Question: -

- In the description I translated the code to better understand the question- How can I convert an Array in a IBindingList? Because is imposible sort my DataGridView
Code:
'''
public class ProductDALC
{
public List<Product> ListProducts() //Product is the table name of my Database named DotNetStore
{
DotNetDataContext DataModel = new DotNetDataContext();
var query = from objProduct in DataModel.Product.AsEnumerable()
select new Product { idProduct = objProducto.CodProduct, Name = objProduct.Name };
return query.ToList();
}
public Array ArrayProducts()
{
DotNetDataContext DataModel = new DotNetDataContext();
var query = from objProduct in DataModel.Product.AsEnumerable()
select new
{
idProduct = ("0000" + Convert.ToString(objProduct.idProduct)).Substring(("0000" + Convert.ToString(objProduct.idProduct)).Length - 4, 4),
Nombre = objProduct.Name,
Cantidad = objProduct.Quantity
};
return query.ToArray();
}
}
'''
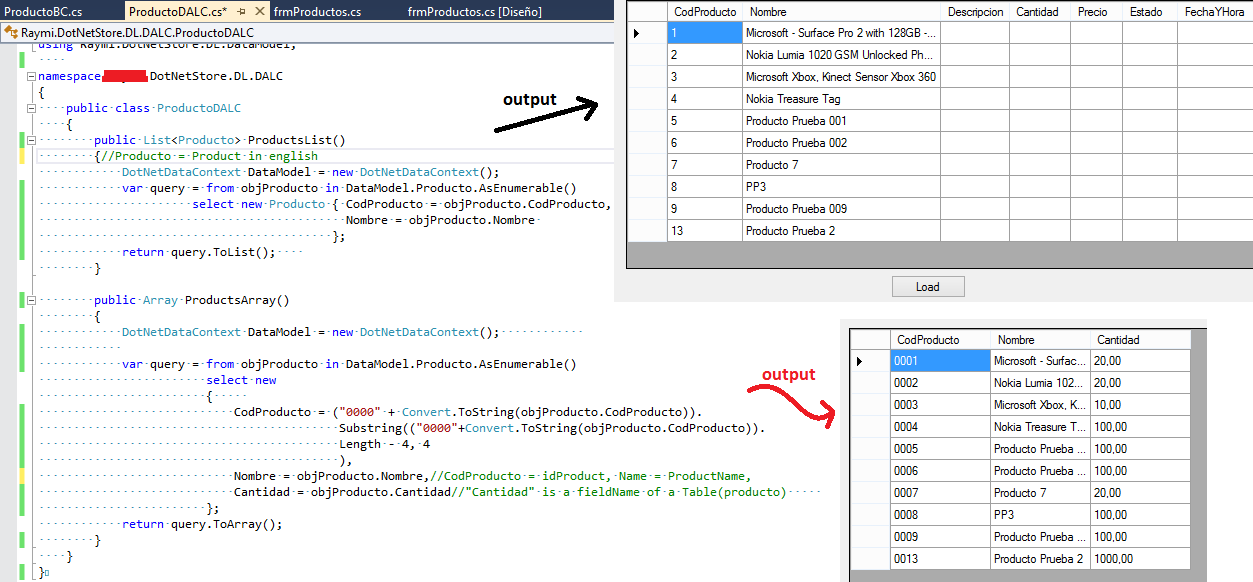
Answer: do you try this: <URL>
'''
public BindingList<Product> ArrayProducts()
{
DotNetDataContext DataModel = new DotNetDataContext();
var query = from objProduct in DataModel.Product.AsEnumerable()
select new Product
{
idProduct = ("0000" + Convert.ToString(objProduct.idProduct)).Substring(("0000" + Convert.ToString(objProduct.idProduct)).Length - 4, 4),
Nombre = objProduct.Name,
Cantidad = objProduct.Quantity
};
return new BindingList<Customer>(query.ToList());
}
'''